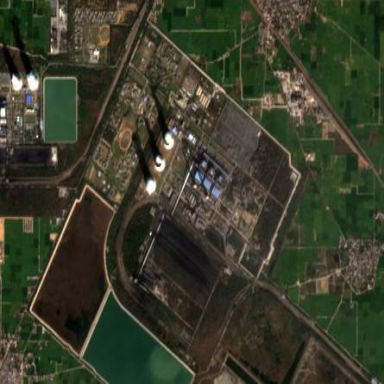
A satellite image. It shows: Industrial area with coal-powered plant.